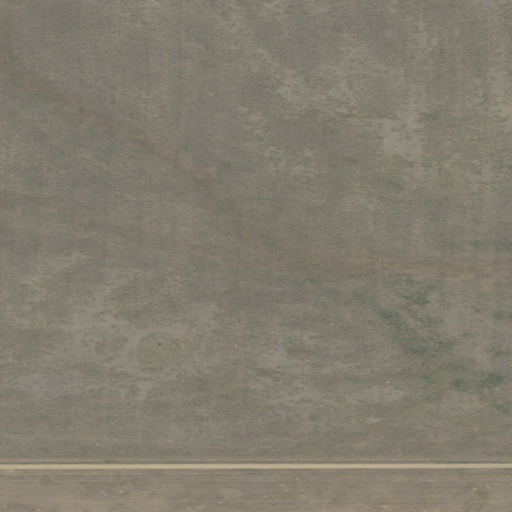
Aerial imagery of valley in Montana named Murphy Coulee containing pasture, grassland, and cultivated crops